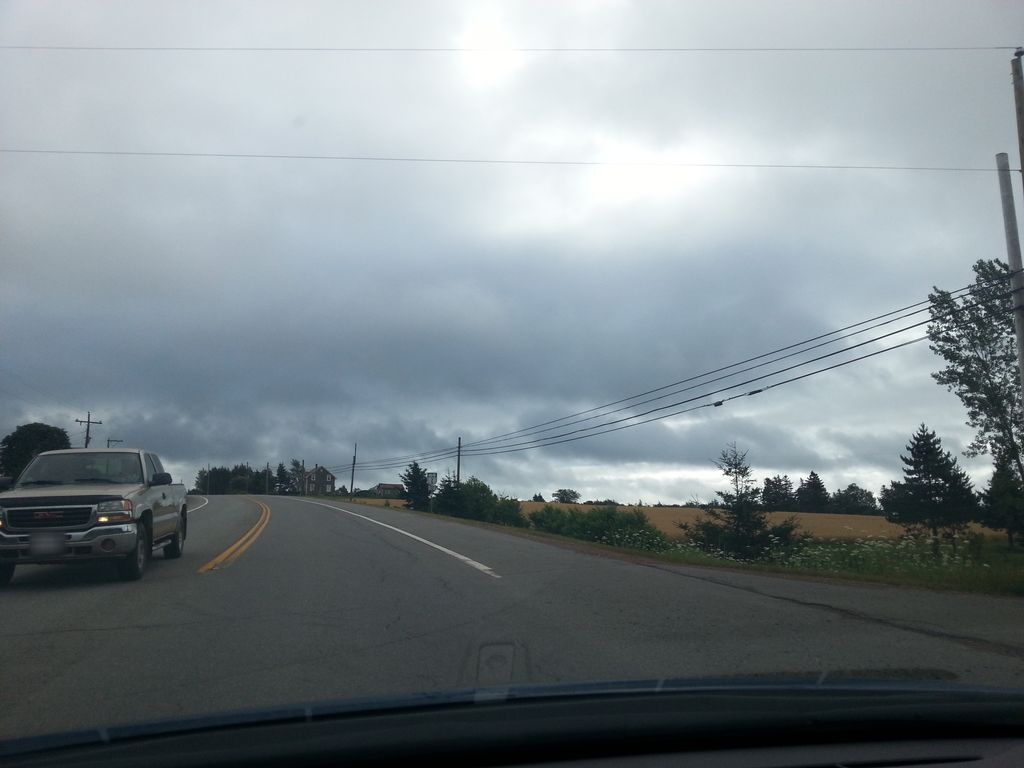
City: charlottetown